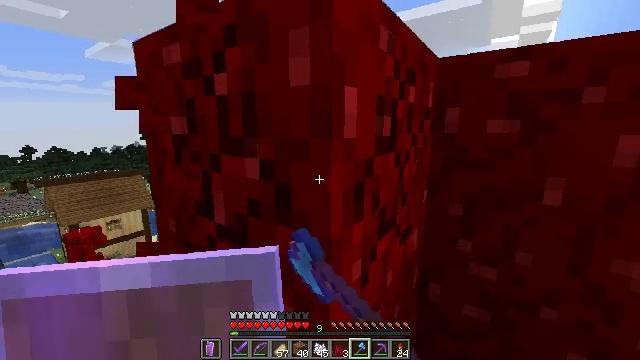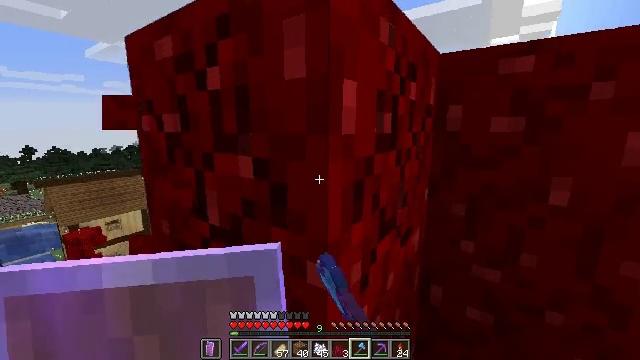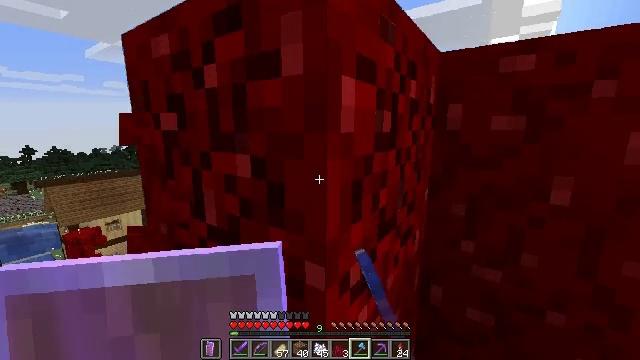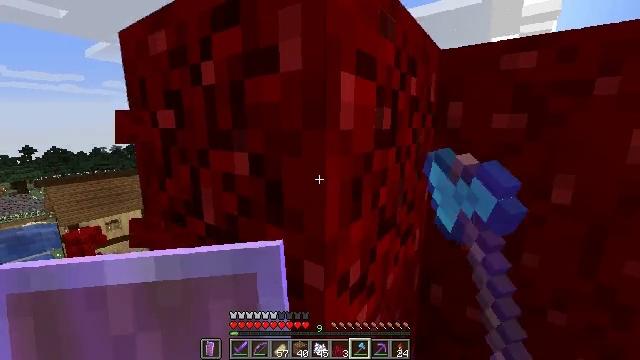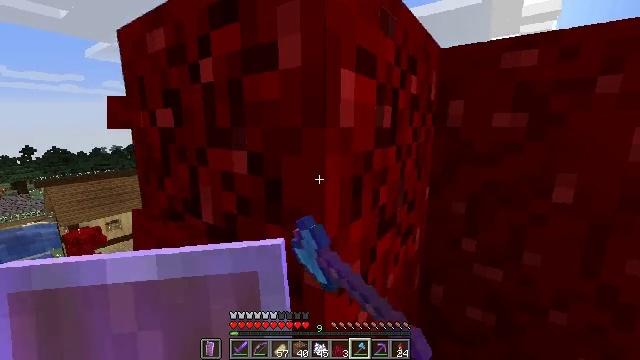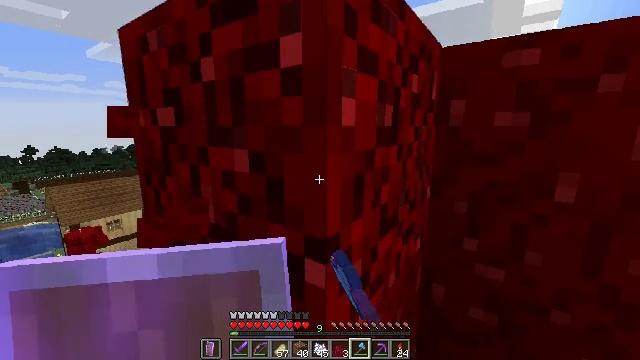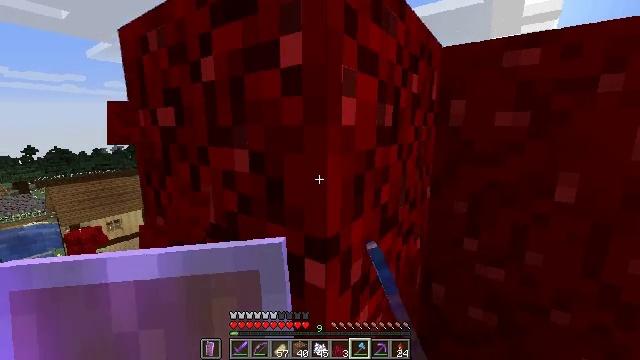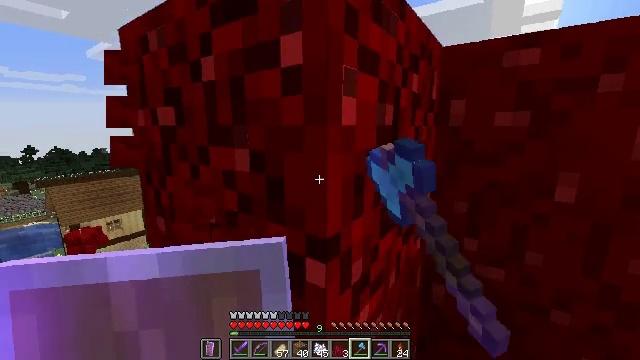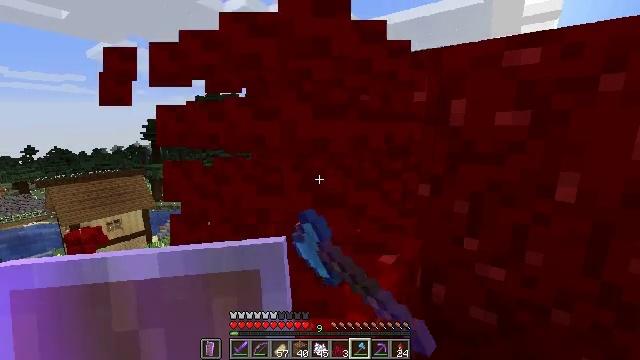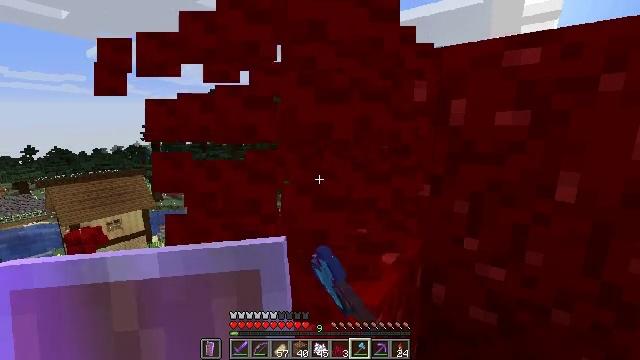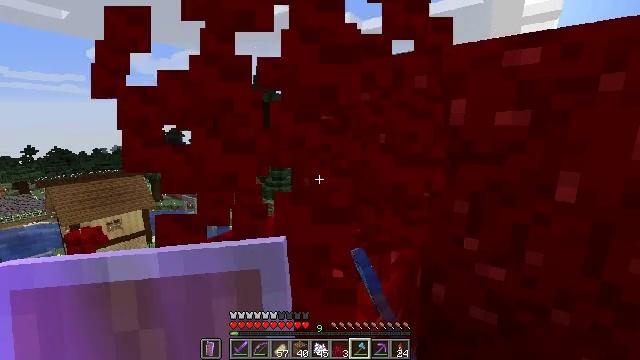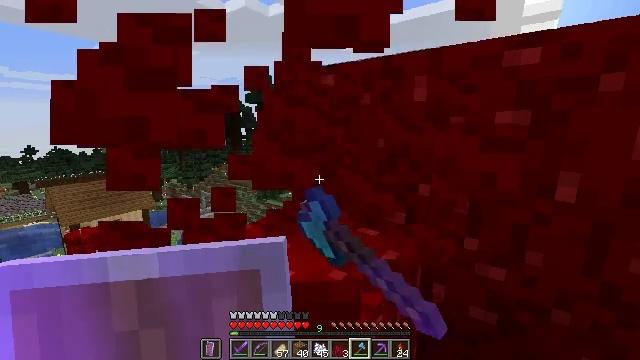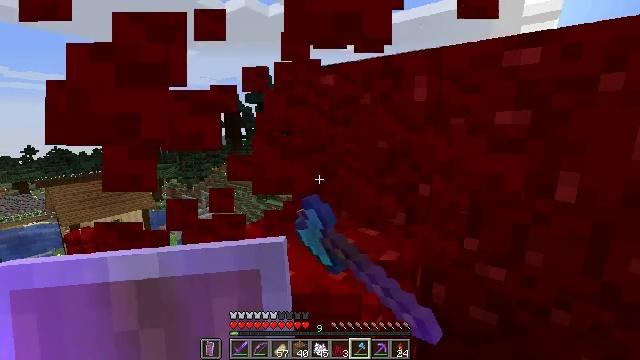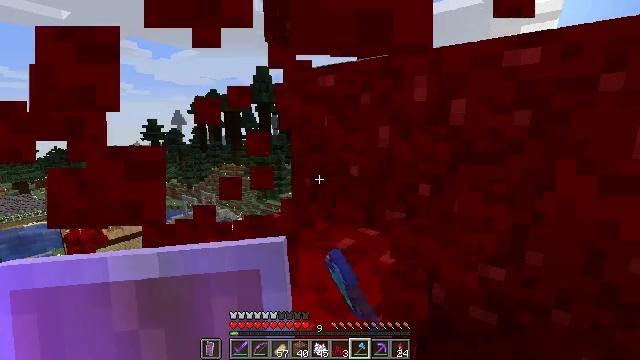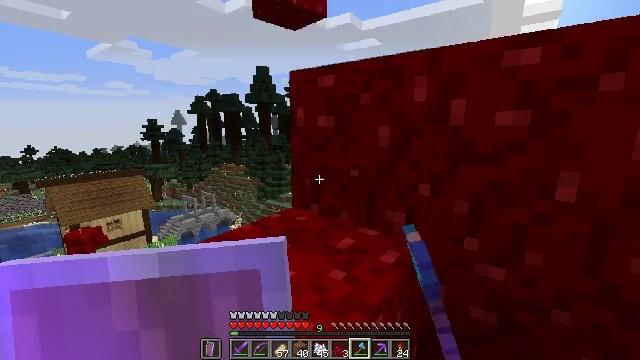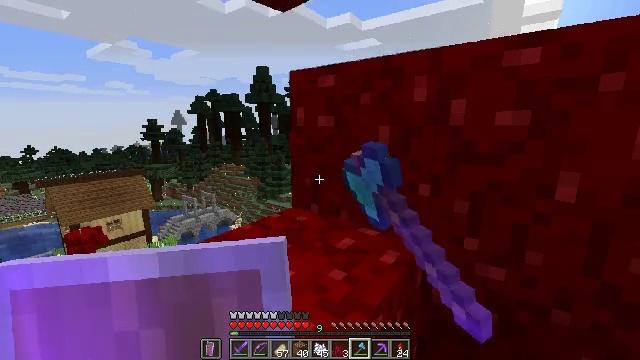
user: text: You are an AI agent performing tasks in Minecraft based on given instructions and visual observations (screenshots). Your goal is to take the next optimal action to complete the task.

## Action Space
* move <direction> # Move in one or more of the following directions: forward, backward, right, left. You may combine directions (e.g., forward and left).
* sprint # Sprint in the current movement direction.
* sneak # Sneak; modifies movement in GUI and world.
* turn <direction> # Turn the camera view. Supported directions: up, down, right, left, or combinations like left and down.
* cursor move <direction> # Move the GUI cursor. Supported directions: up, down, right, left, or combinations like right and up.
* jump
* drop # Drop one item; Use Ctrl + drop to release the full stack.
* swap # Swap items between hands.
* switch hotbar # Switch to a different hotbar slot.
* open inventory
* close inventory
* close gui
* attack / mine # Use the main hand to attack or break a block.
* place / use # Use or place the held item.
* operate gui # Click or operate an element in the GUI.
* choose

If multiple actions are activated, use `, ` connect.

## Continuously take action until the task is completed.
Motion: motion action
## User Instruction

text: Harvest nether wart blocks for resources.
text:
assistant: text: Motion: attack / mine
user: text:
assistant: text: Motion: attack / mine
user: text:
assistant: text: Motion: attack / mine
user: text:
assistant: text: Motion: attack / mine
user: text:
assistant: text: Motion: attack / mine
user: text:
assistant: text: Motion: attack / mine
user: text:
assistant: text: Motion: attack / mine
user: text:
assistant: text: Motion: attack / mine
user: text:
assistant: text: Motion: attack / mine
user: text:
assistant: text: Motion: attack / mine
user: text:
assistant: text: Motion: attack / mine
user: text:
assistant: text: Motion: attack / mine
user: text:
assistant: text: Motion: attack / mine
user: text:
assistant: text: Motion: attack / mine
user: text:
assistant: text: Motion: attack / mine
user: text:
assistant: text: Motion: attack / mine
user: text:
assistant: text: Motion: attack / mine
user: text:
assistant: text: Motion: turn left and down, attack / mine
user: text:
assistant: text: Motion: turn left and down, attack / mine
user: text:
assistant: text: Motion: turn down, attack / mine
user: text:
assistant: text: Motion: attack / mine
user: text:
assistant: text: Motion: attack / mine
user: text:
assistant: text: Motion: attack / mine
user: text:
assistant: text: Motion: attack / mine
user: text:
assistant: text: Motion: attack / mine
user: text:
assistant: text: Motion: attack / mine
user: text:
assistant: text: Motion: attack / mine
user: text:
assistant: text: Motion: attack / mine
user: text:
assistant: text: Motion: attack / mine
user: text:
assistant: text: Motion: attack / mine